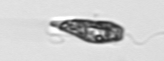
Label: Euglena